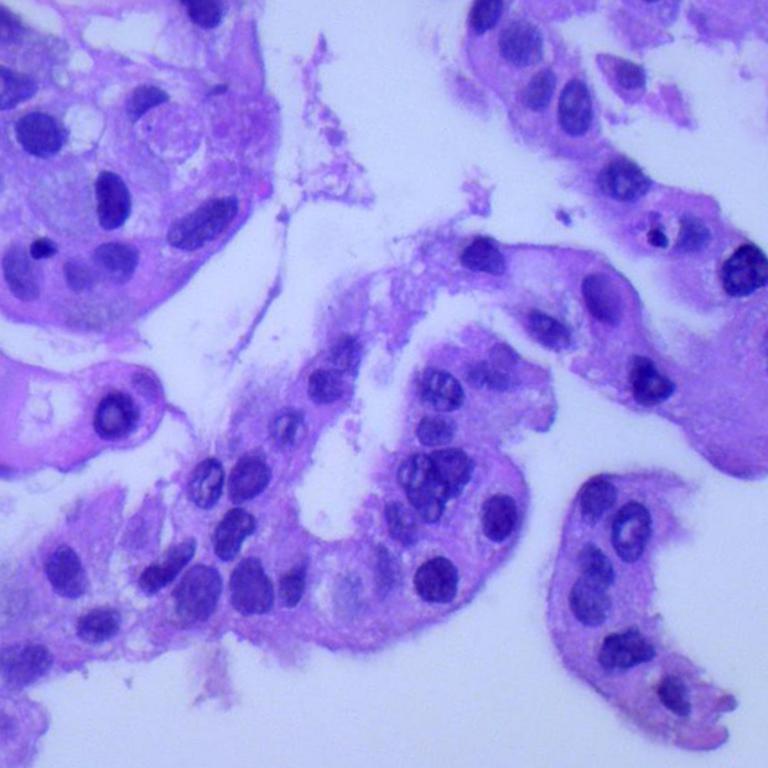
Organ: lung
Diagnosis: adenocarcinomas